Question: So, I'm NOT using the jQuery UI AutoComplete as I have a simple application.
However, in my final touches on the input box, I'm stuck on a simple CSS issue.
I want the list-item(s) (created by the jQuery .post) to highlight on hover.
HTML:
'''
<div id="wrapper">
<div id="input"><input id="name" type="text" /></div>
<div id="links"></div>
<div id="space"></div>
</div>
'''
jQuery:
'''
<script type="text/javascript">
$('#name').keyup(function(){
var name = $('#name').val();
$.post(
'process.php',
{name:name},
function(output){
$('#links').html(output).show();
});
});
</script>
'''
PHP:
'''
require('config.php');
if(isset($_POST['name'])){
$name = mysql_real_escape_string(strtolower($_POST['name']));
if($name==NULL)
echo "Please Enter a Name";
else{
$qName = '%'.$name.'%';
$query = "SELECT name FROM table WHERE name LIKE '$qName'";
$result = mysql_query($query);
$rowCount = mysql_num_rows($result);
if($rowCount==0)
echo "No Matches Found!";
else{
$name = ucfirst($name);
echo '<ul>';
while ($row = mysql_fetch_assoc($result)) {
echo '<li><a href="#">' . $row["name"] . '</a></li>';
}
echo '</ul>';
}
}
}
'''
Finally, CSS
'''
#links ul {
list-style-type:none;
width:150px;
}
#links li a {
color:#000;
background-color:#EEE;
display:block;
text-decoration:none;
}
* html #links li a { /* make hover effect work in IE */
width: 150px;
}
#links li a:hover {
background:#CCC;
}
'''
Here is what chrome reports after the AJAX request:

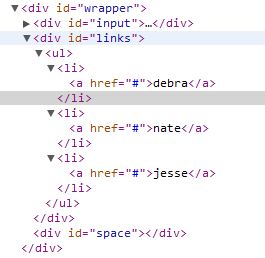
Answer: So the '<div id="space"></div>' was simply getting in the way.
Remove and adjust with padding